Interaction volume radius: 10 \u00c5
Interaction volume height: 15 \u00c5
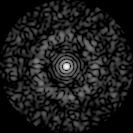
Disorder parameter: 0.8319